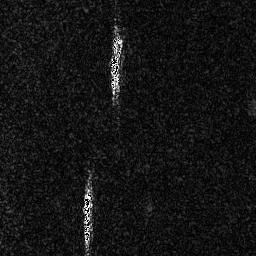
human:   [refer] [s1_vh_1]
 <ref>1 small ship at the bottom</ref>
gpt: <box>[[31, 72, 36, 83, 0]]</box>